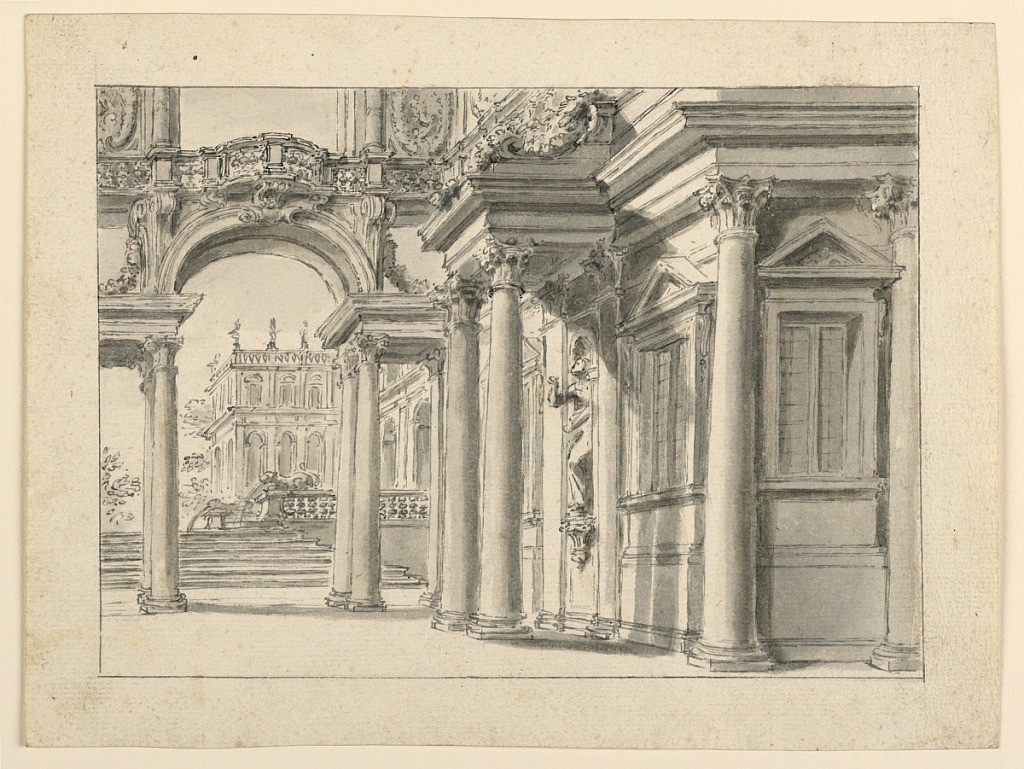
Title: Stage Design: Palace Garden Architecture
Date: early 18th century
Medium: Pen and bistre, brush and sepia wash on paper
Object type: Drawing
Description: Horizontal rectangle showing the garden face of a palace. At left, an arcade surmounted by a balcony.  In the background, two staircases and two lion fountains.